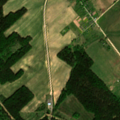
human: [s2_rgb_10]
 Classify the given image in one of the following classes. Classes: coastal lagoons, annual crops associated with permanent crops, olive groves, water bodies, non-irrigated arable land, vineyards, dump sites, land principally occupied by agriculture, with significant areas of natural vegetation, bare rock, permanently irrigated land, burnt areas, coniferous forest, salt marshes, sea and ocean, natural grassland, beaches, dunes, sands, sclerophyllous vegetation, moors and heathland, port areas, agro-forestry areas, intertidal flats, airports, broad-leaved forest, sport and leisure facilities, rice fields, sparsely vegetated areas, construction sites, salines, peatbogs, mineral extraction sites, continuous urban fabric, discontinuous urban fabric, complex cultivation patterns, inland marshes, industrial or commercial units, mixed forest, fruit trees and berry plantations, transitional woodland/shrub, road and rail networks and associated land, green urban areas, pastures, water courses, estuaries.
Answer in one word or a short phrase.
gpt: non-irrigated arable land, complex cultivation patterns, mixed forest